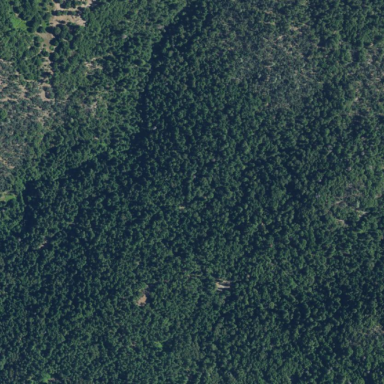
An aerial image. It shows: Forest area.